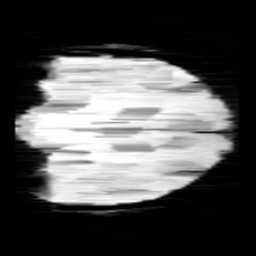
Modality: minIP
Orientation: coronal
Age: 11
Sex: male
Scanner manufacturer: siemens
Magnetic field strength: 3 T
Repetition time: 0.027 s
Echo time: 0.02 s